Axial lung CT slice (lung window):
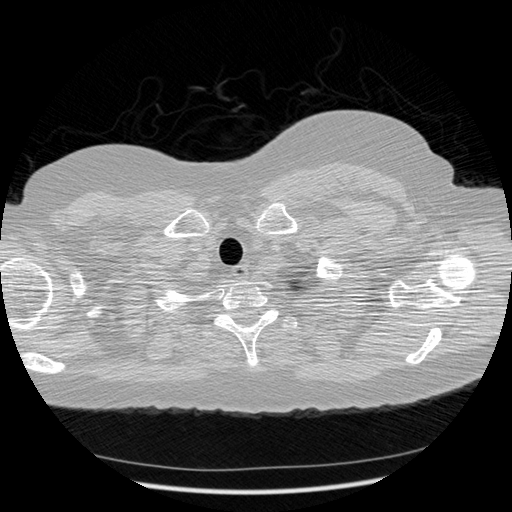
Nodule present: no